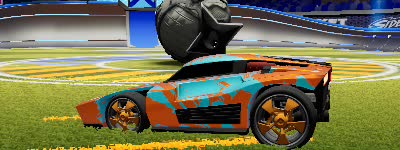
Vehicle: breakout